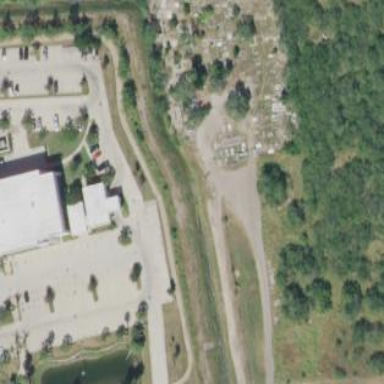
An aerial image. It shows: Graveyard.